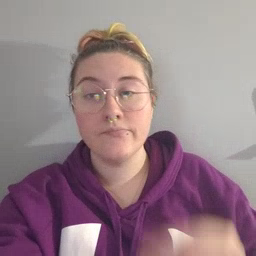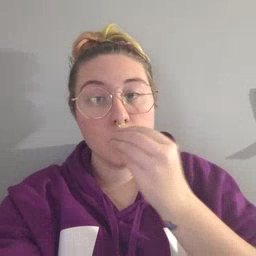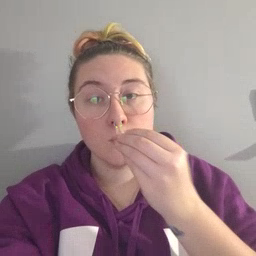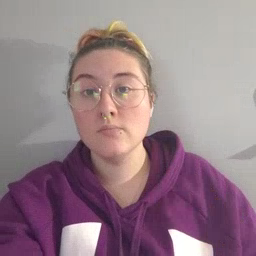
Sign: food